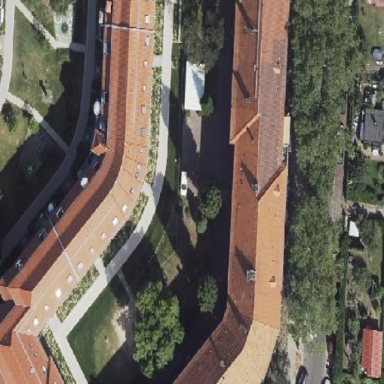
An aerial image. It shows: Hipped roof on apartment building.